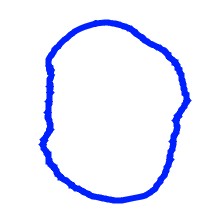
Shape: circle